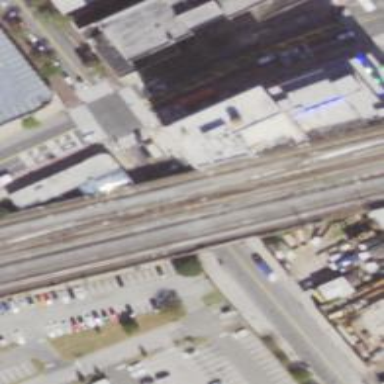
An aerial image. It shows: Bridge over electrified railway tracks.